Question: Any idea on how to make a zigzag effect in the bottom of div with CSS. Is it border type or clip path?

I tried 'border-radius' but it doesn't look good
'''
.element {
margin:20px;
height:150px;
width:150px;
border:1px solid;
border-radius:0 0 50px 20px;
position:relative;
}
.element:after {
content:"";
position:absolute;
background:#fff;
width:50%;
bottom:-20px;
left:20px;
right:50px;
height:50px;
border-radius:50px 60px 0 0;
border-top:inherit;
}
'''
'''
<div class="element"></div>
'''
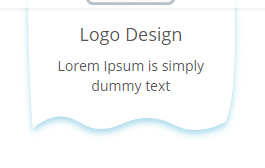
Answer: You can try with multiple background with radial-gradient and apply a drop-shadow filter for the shadow:
'''
.box {
width:200px;
height:100px;
margin:10px;
background:
linear-gradient(#f00,#f00) top/100% calc(100% - 25px),
radial-gradient(85px 30px at bottom,transparent 50%,#f00 52%) 0 calc(100% - 8px)/80px 20px,
radial-gradient(85px 30px at 50% 10px,#f00 50%,transparent 52%) 80px 100%/80px 30px,
radial-gradient(85px 30px at bottom,transparent 50%,#f00 52%) 160px calc(100% - 8px)/80px 20px;
background-repeat:no-repeat;
filter:drop-shadow(0 0 5px blue);
}
'''
'''
<div class="box">
</div>
'''
If you want more simply add more gradient alternating them and increasing the background position each time:
'''
.box {
width:300px;
height:100px;
margin:10px;
background:
linear-gradient(#f00,#f00) top/100% calc(100% - 25px),
/* top curve */
radial-gradient(85px 30px at bottom,transparent 50%,#f00 52%) 0 calc(100% - 8px)/80px 20px,
/* bottom curve */
radial-gradient(85px 30px at 50% 10px,#f00 50%,transparent 52%) 80px 100%/80px 30px,
/* top curve */
radial-gradient(85px 30px at bottom,transparent 50%,#f00 52%) 160px calc(100% - 8px)/80px 20px,
/* bottom curve */
radial-gradient(85px 30px at 50% 10px,#f00 50%,transparent 52%) 240px 100%/80px 30px;
background-repeat:no-repeat;
filter:drop-shadow(0 0 5px blue);
}
'''
'''
<div class="box">
</div>
'''
With CSS variable it's easier and you can also control the curve:
'''
.box {
--p:80px;
--top:radial-gradient(calc(var(--p) + 5px) 30px at bottom,transparent 50%,#f00 52%);
--bottom:radial-gradient(calc(var(--p) + 5px) 30px at 50% 10px,#f00 50%,transparent 52%);
width:300px;
height:100px;
margin:10px;
background:
linear-gradient(#f00,#f00) top/100% calc(100% - 25px),
var(--top) calc(0*var(--p)) calc(100% - 8px)/var(--p) 20px,
var(--bottom) calc(1*var(--p)) 100% /var(--p) 30px,
var(--top) calc(2*var(--p)) calc(100% - 8px)/var(--p) 20px,
var(--bottom) calc(3*var(--p)) 100% /var(--p) 30px,
var(--top) calc(4*var(--p)) calc(100% - 8px)/var(--p) 20px,
var(--bottom) calc(5*var(--p)) 100% /var(--p) 30px;;
background-repeat:no-repeat;
filter:drop-shadow(0 0 5px blue);
}
'''
'''
<div class="box">
</div>
<div class="box" style="--p:100px;">
</div>
<div class="box" style="--p:60px;">
</div>
'''
Another simplified syntax:
'''
.box {
--p:80px;
--top:radial-gradient(calc(var(--p) + 5px) 30px at bottom,transparent 50%,#f00 52%);
--bottom:radial-gradient(calc(var(--p) + 5px) 30px at 50% 10px,#f00 50%,transparent 52%);
width:300px;
height:100px;
padding-bottom:25px;
box-sizing:border-box;
margin:10px;
background:
var(--top) calc(0*var(--p)) calc(100% - 8px),
var(--bottom) calc(1*var(--p)) 100% ,
var(--top) calc(2*var(--p)) calc(100% - 8px),
var(--bottom) calc(3*var(--p)) 100% ,
var(--top) calc(4*var(--p)) calc(100% - 8px),
var(--bottom) calc(5*var(--p)) 100% ,
#f00 content-box;
background-size:var(--p) 20px,var(--p) 30px;
background-repeat:no-repeat;
filter:drop-shadow(0 0 5px blue);
}
'''
'''
<div class="box">
</div>
<div class="box" style="--p:100px;">
</div>
<div class="box" style="--p:60px;">
</div>
'''